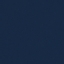
Land use / land cover class: SeaLake